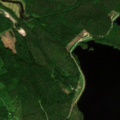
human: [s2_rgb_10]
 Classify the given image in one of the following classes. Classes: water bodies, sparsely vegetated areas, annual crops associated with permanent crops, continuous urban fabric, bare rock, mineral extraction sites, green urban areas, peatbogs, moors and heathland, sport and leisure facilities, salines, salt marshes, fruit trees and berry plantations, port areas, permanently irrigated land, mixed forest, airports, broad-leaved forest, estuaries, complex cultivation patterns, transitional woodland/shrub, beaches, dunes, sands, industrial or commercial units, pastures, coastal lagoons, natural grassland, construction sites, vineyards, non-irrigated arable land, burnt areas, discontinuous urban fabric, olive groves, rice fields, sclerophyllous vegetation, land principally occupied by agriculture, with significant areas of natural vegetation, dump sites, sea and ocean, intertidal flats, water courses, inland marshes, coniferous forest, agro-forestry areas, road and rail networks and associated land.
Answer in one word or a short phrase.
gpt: coniferous forest, mixed forest, water bodies